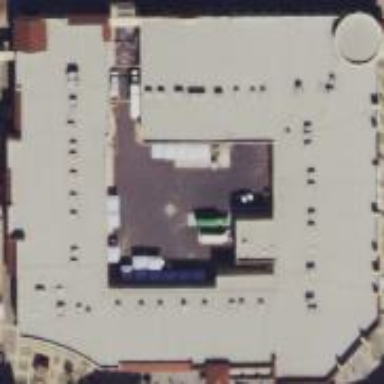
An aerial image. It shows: Commercial building.